Question: I've created a new <URL> via the Visual Studio Project Template:

And now I want to deploy the Lambda Function and an ApiGateway using the CDK.
I was able to get it deployed, but when I invoke the method, I get this :
'''
" iwr https://3l0xxxxxx.execute-api.us-west-2.amazonaws.com/prod/
Invoke-WebRequest: {"message": "Internal server error"}
'''
This is what I have in my Stack:
'''
public class Dotnet5LambdaStack : Stack
{
internal Dotnet5LambdaStack(Construct scope, string id, IStackProps props = null) : base(scope, id, props)
{
var dotnet5Lambda = new Amazon.CDK.AWS.Lambda.Function(this, "dotnet5Lambda", new FunctionProps
{
Runtime = Runtime.FROM_IMAGE,
// relative to the cdk.json file
Code = Code.FromAssetImage("src/lambdaNet5"),
Handler = Handler.FROM_IMAGE
});
new LambdaRestApi(this, "dotnet5ApiEndpoint", new LambdaRestApiProps
{
Handler = dotnet5Lambda
});
}
}
'''
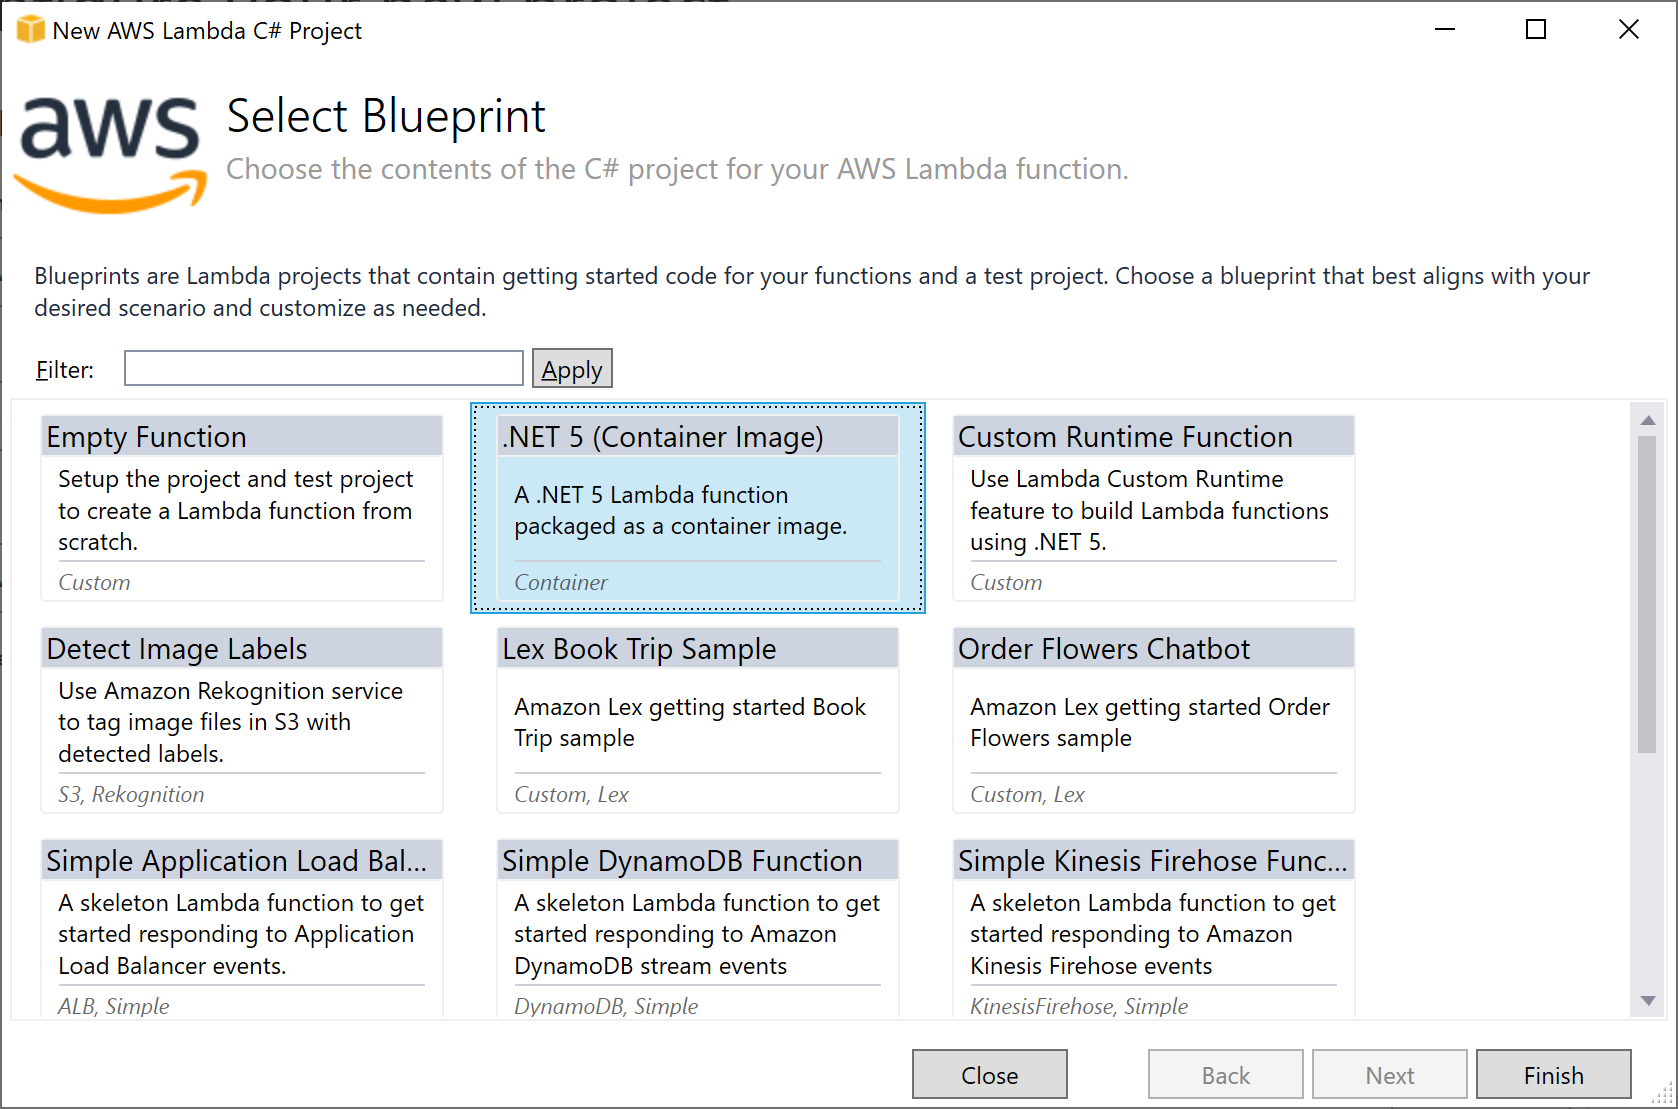
Answer: Realized I could mine my CloudWatch logs to get to the real problem - Lambda wants a function handler defined:
<URL>
I was able to pass a 'AssetImageCodeProps', with my handler set in hte 'Cmd' property, to the 'Code.FromAssetImage' and that got it working.
'''
internal Dotnet5LambdaStack(Construct scope, string id, IStackProps props = null) : base(scope, id, props)
{
var dotnet5Lambda = new Amazon.CDK.AWS.Lambda.Function(this, "dotnet5Lambda", new FunctionProps
{
Runtime = Runtime.FROM_IMAGE,
// relative to the cdk.json file
Code = Code.FromAssetImage("src/lambdaNet5", new AssetImageCodeProps
{
// !!Set Handler Here!! Assembly::Type::Method
Cmd = new string[]{"lambdaNet5::lambdaNet5.Functions::Get"}
}),
Handler = Handler.FROM_IMAGE
});
new LambdaRestApi(this, "dotnet5ApiEndpoint", new LambdaRestApiProps
{
Handler = dotnet5Lambda
});
}
'''
After a deploy:
'''
" iwr https://3l0xxxxxx.execute-api.us-west-2.amazonaws.com/prod/
StatusCode : 200
StatusDescription : OK
'''